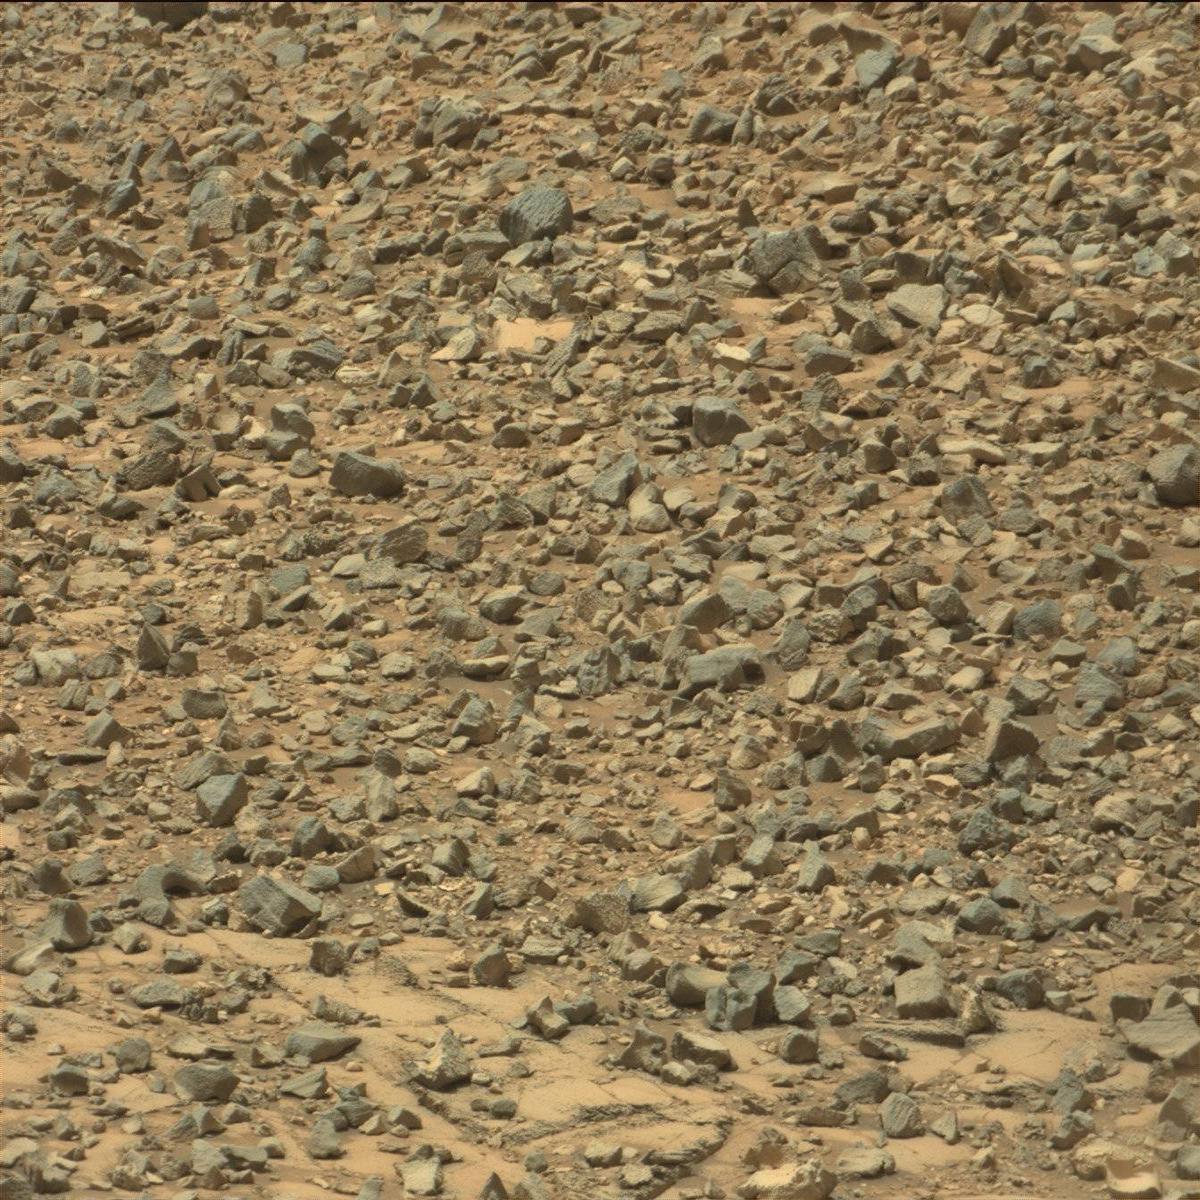
Terrain classes present: Bedrock, Rock, Sand / Soil